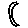
Label: moon